Interaction volume radius: 10 \u00c5
Interaction volume height: 30 \u00c5
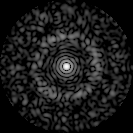
Disorder parameter: 0.8299